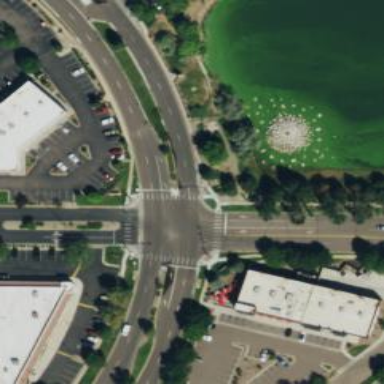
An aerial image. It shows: Marked crossing on the road.